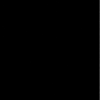
Label: dusty